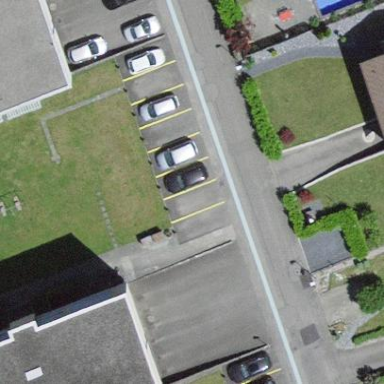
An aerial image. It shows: Street-side parking area.